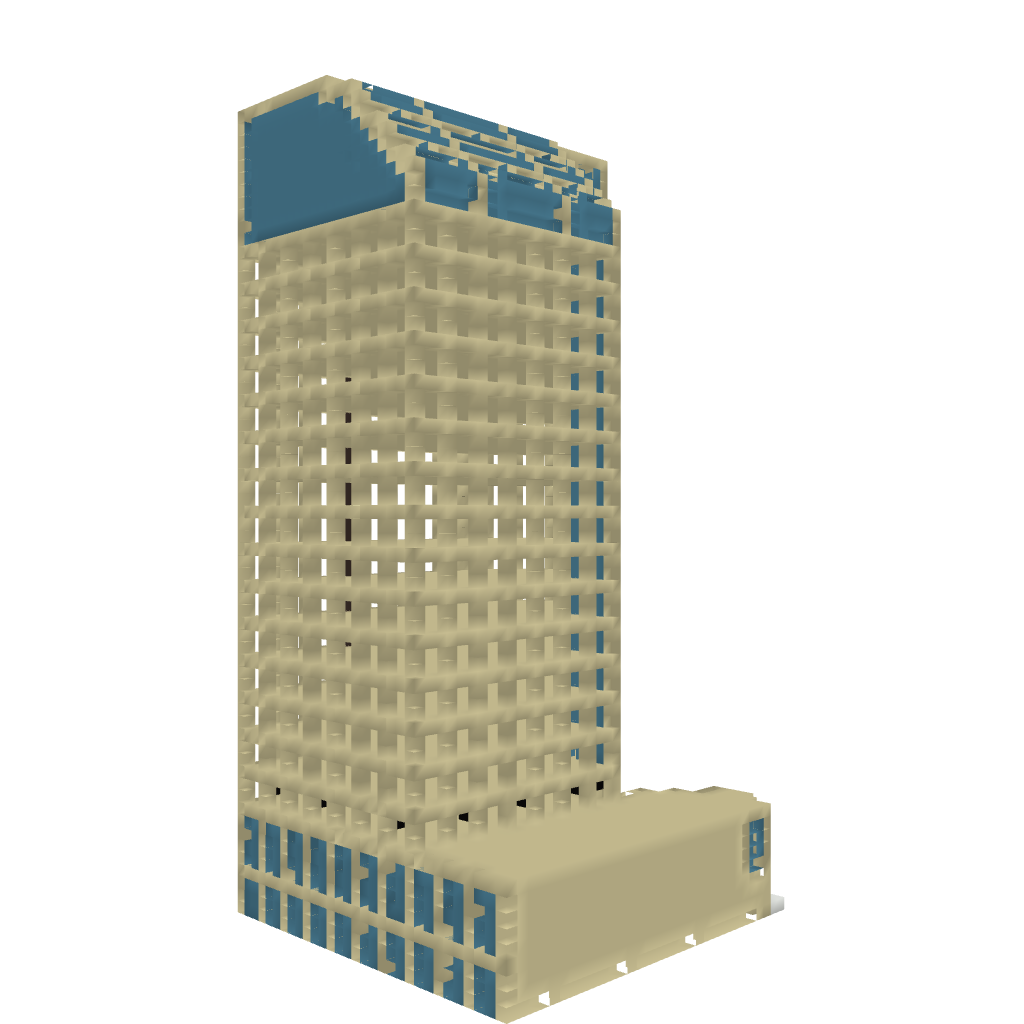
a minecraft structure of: Office Building